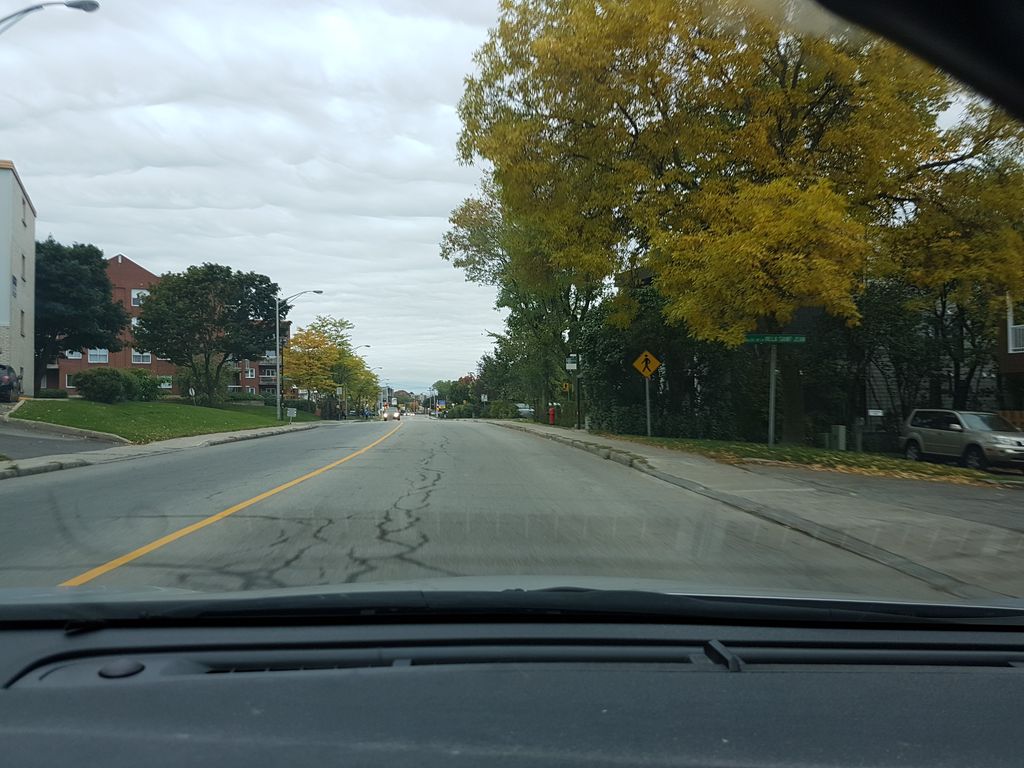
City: quebec_city